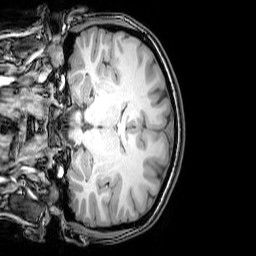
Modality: T1w
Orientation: coronal
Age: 23
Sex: female
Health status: healthy
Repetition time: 0.081 s
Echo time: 0.037 s